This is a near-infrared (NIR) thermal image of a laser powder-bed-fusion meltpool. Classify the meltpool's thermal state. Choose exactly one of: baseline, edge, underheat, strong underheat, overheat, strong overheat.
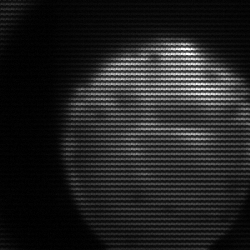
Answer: edge